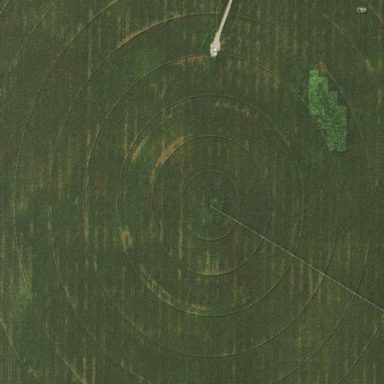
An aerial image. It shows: Farmland with pivot irrigation system.